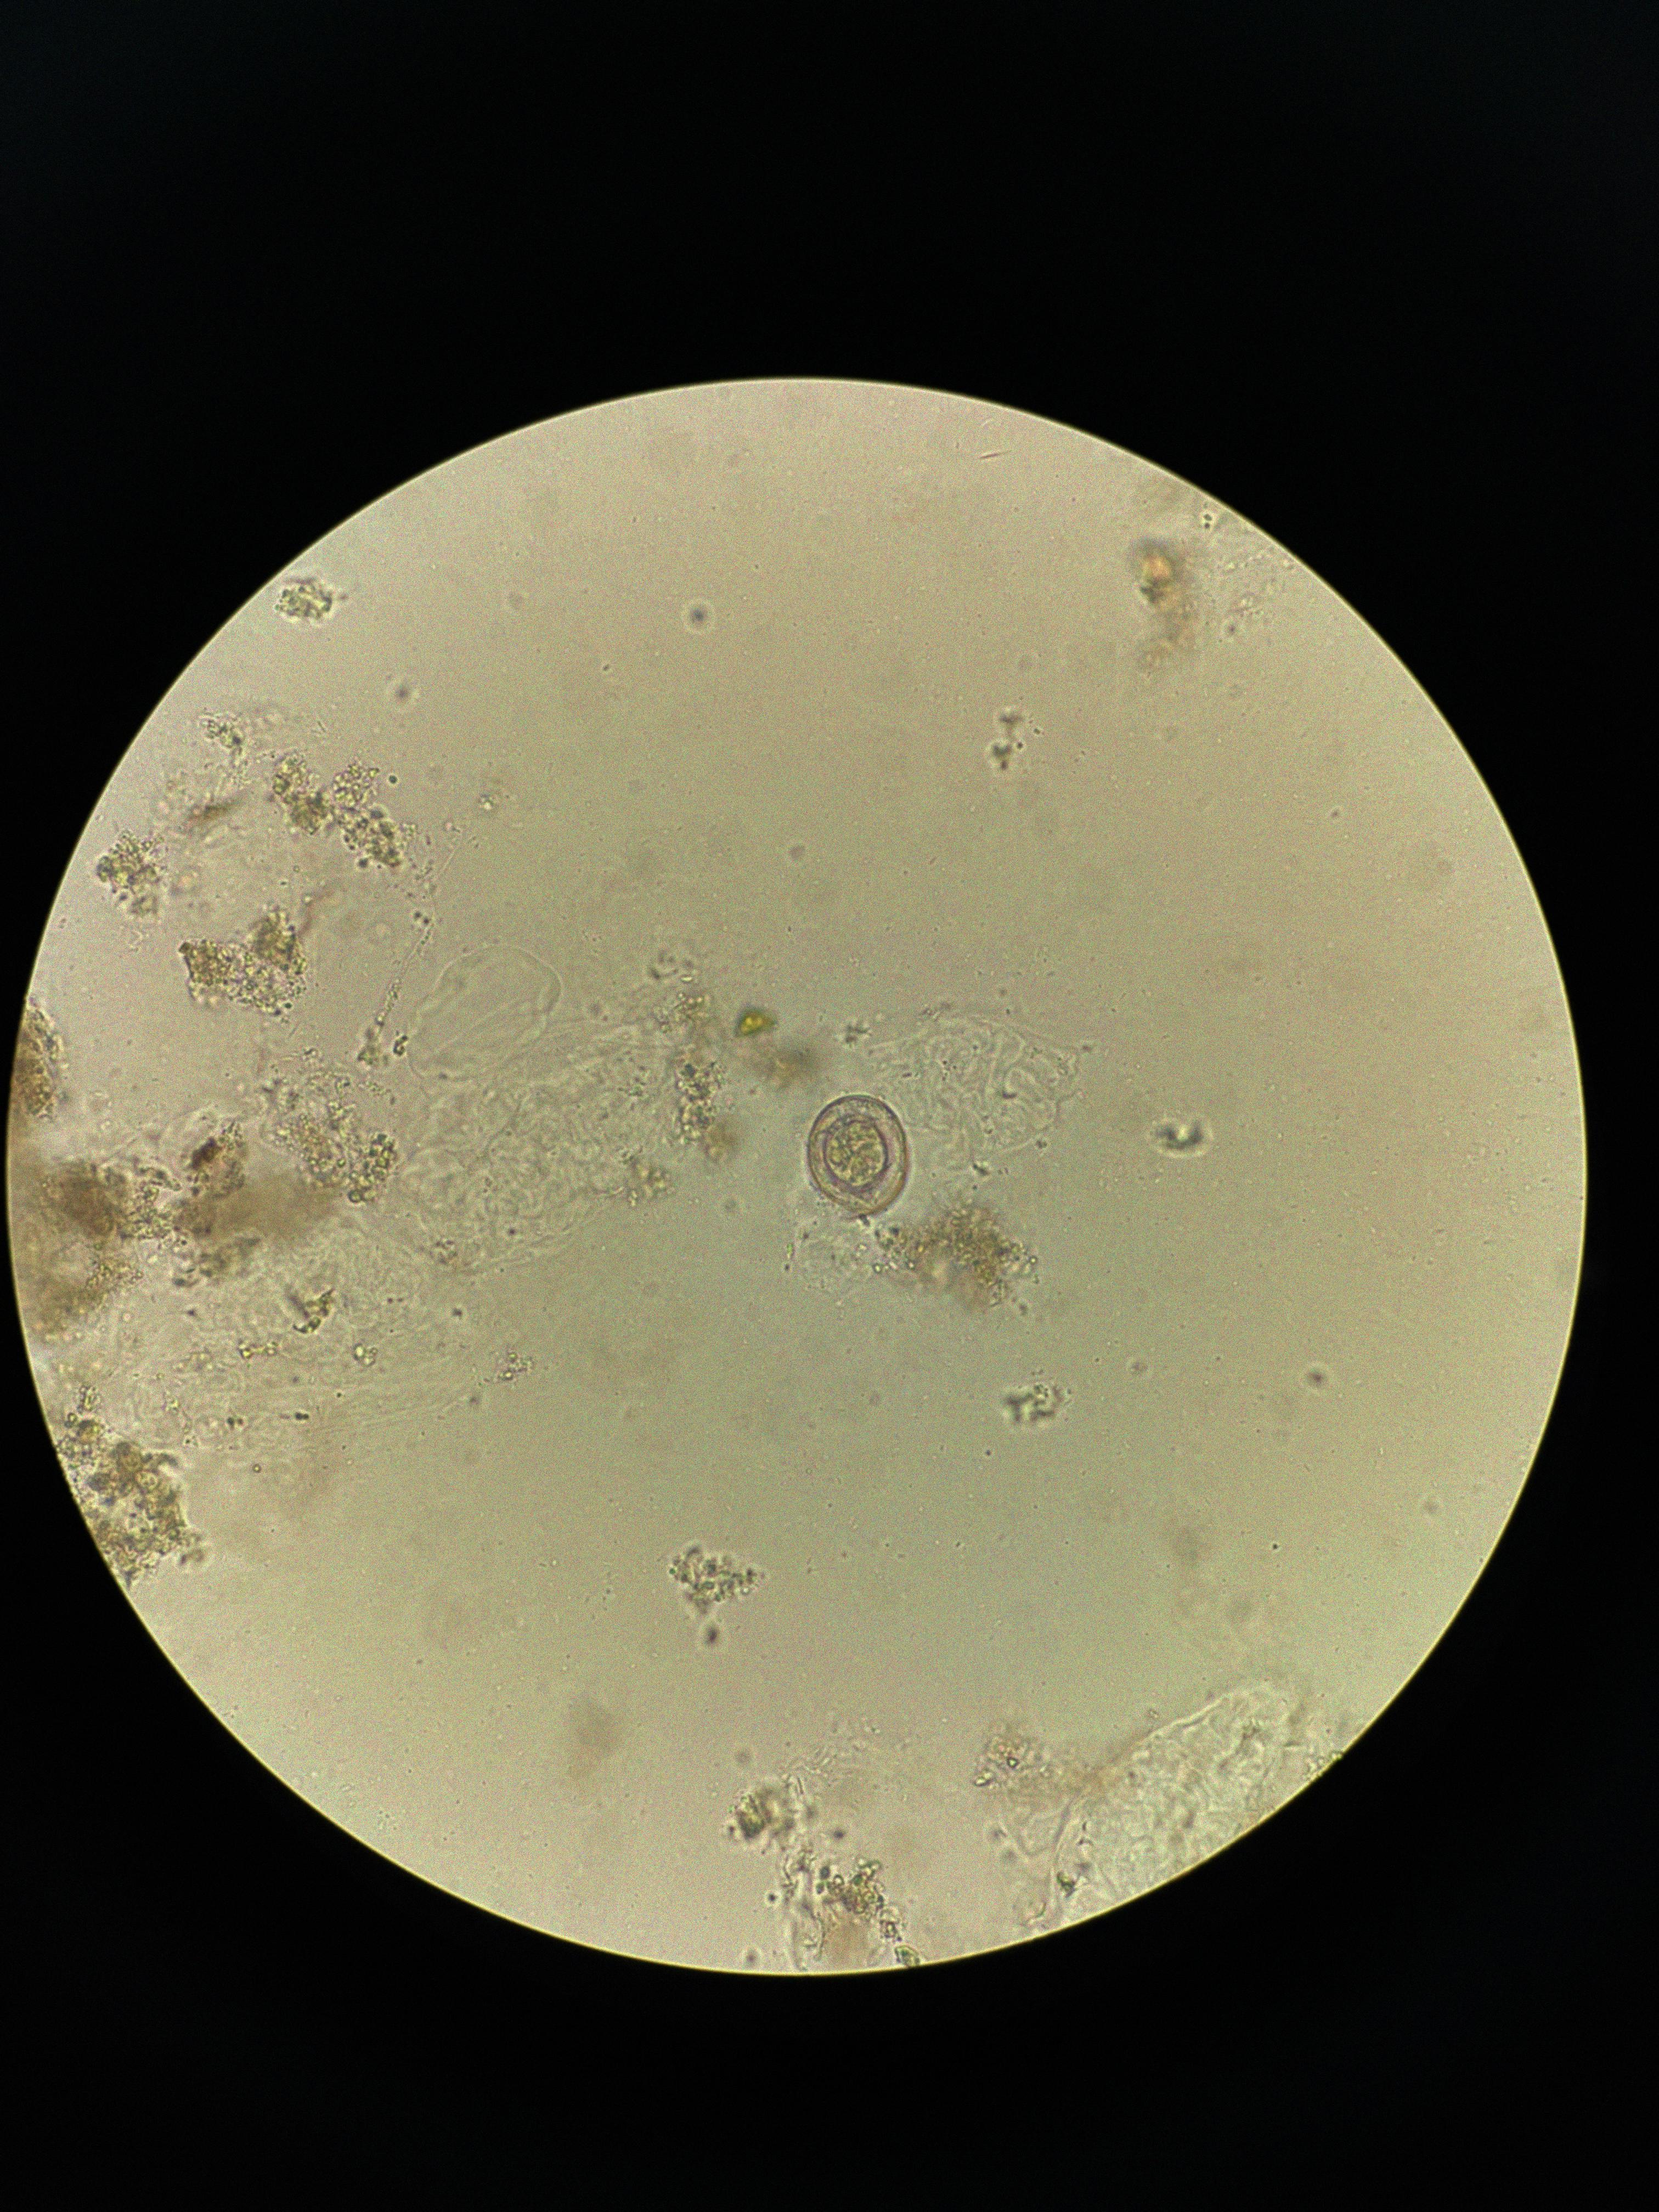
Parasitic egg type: Hymenolepis nana